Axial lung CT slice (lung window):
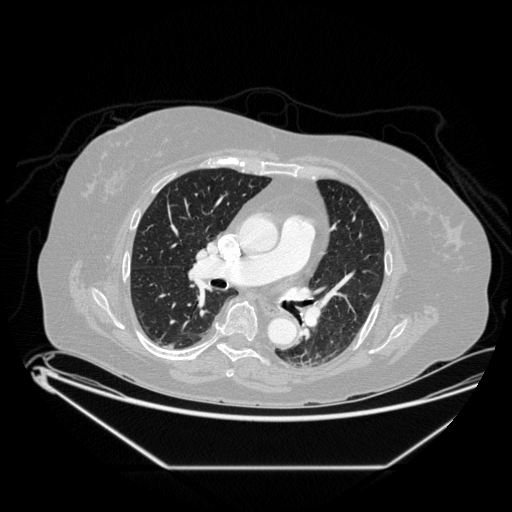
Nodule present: no